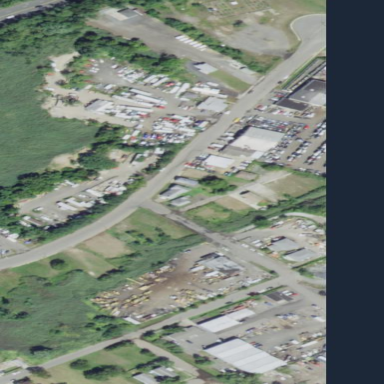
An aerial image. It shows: Industrial area designated as scrap yard.